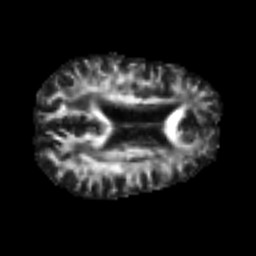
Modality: FA
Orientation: axial
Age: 56
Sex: male
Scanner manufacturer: siemens
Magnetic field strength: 3 T
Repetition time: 4.987 s
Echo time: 0.0792 s